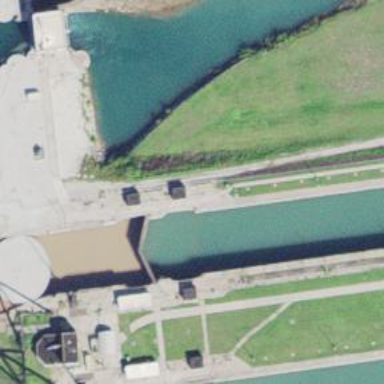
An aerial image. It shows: Lock gate along waterway.